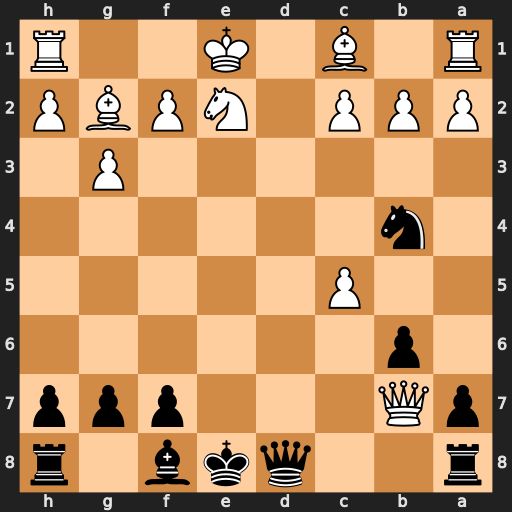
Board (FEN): r2qkb1r/pQ3ppp/1p6/2P5/1n6/6P1/PPP1NPBP/R1B1K2R
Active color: b
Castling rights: KQkq
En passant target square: -
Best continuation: Nxc2+ Kf1 Qd1#